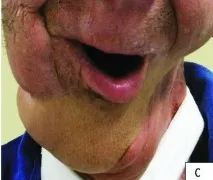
A, b, c: Clinical results 8 months, postoperatively.
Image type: medical_photograph (skin_photograph)